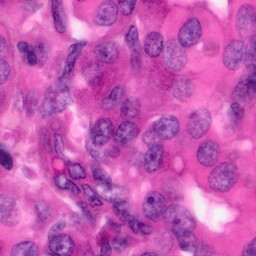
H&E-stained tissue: Pancreatic